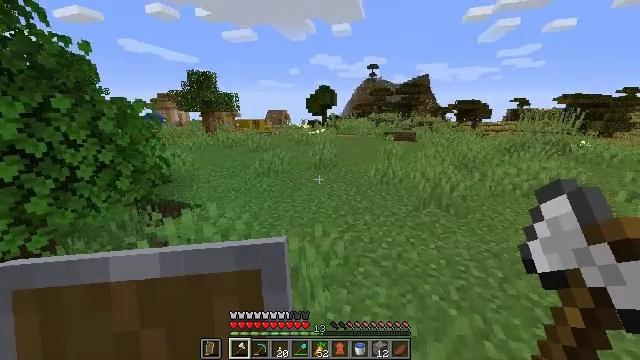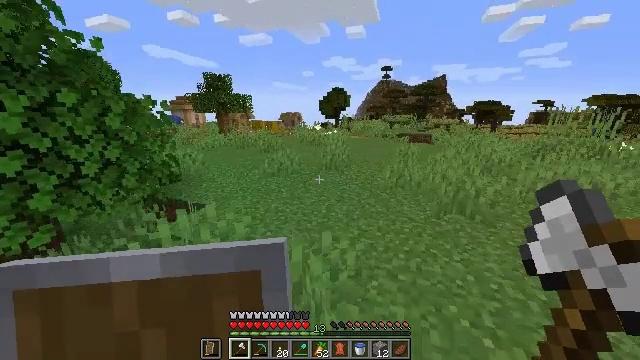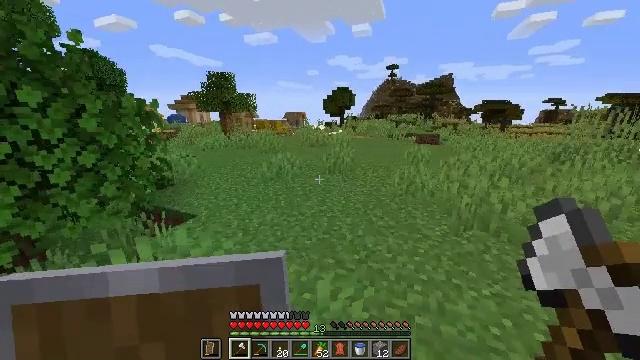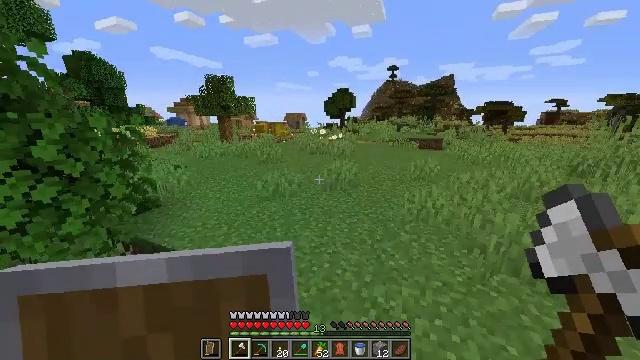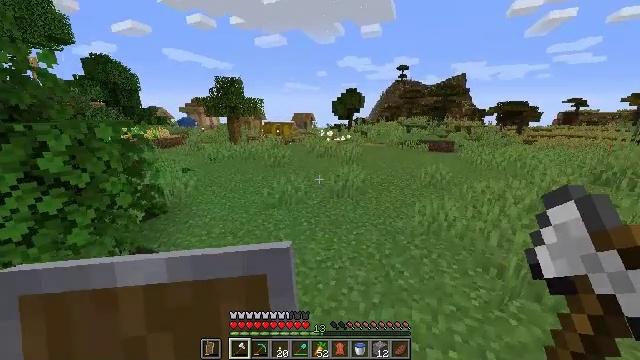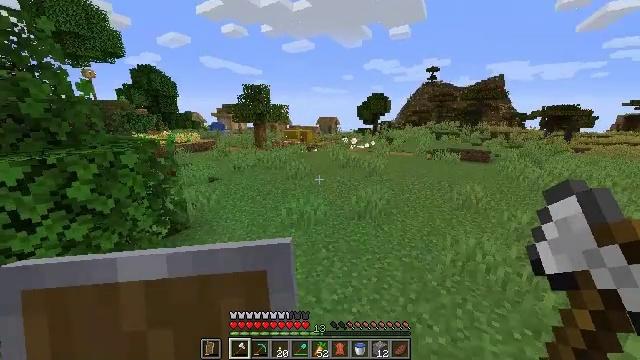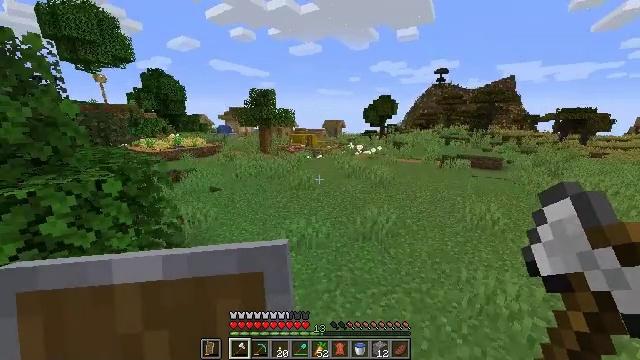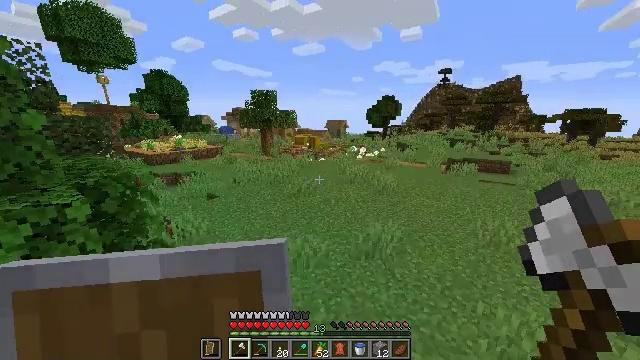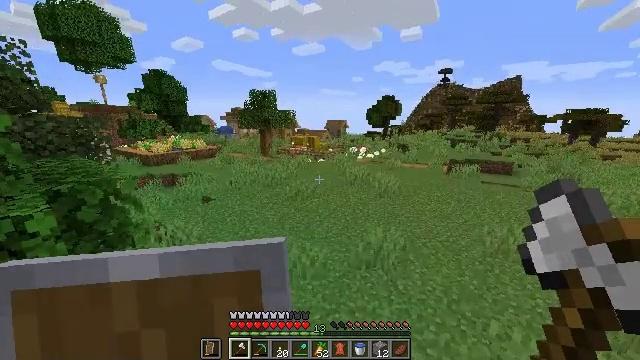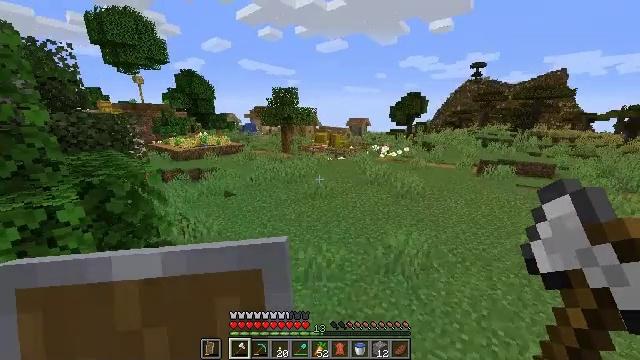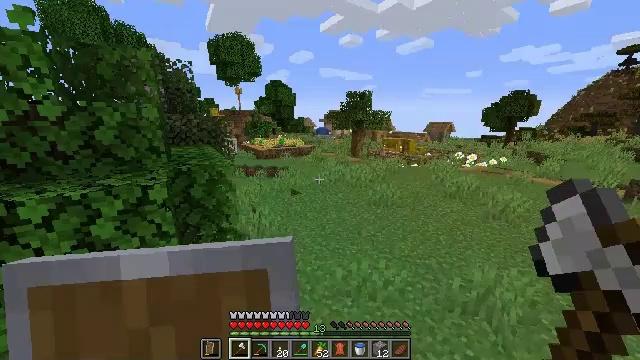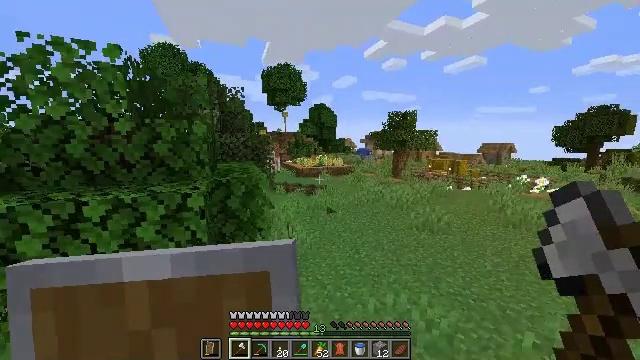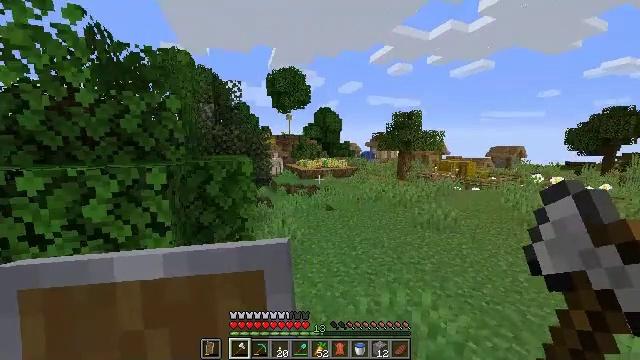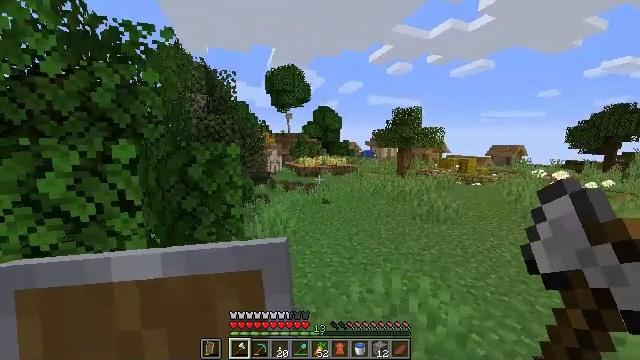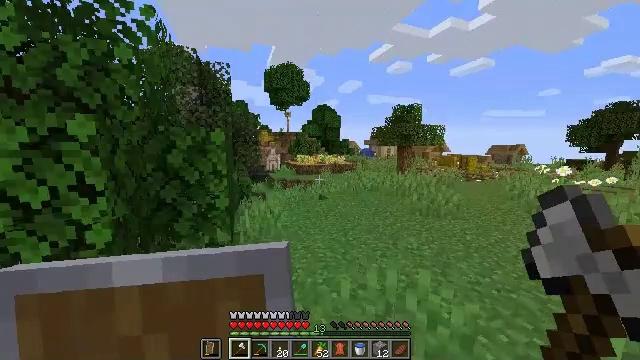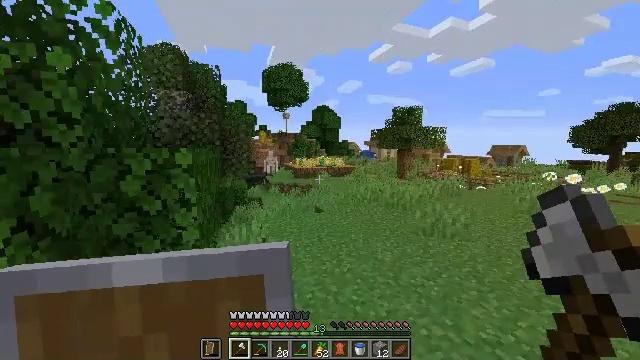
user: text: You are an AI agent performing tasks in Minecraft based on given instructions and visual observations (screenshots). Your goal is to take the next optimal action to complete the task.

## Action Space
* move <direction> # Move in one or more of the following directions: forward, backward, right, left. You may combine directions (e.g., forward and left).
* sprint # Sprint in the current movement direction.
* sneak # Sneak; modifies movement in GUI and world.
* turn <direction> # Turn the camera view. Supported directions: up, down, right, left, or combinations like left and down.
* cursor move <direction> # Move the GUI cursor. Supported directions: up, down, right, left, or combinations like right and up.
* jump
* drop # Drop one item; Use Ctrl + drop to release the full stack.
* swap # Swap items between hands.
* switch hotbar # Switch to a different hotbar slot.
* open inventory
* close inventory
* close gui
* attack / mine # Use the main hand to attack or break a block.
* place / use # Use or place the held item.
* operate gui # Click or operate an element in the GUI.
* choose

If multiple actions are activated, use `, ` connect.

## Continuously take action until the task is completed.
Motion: motion action
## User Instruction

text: Gather wheat by left-clicking on it.
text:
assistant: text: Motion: move forward, sprint, turn left, jump
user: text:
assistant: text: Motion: move forward, sprint, turn left, jump
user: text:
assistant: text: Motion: move forward, sprint, jump
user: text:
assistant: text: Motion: move forward, sprint, turn left, jump
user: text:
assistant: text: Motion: move forward, sprint, turn left, jump
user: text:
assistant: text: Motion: move forward, sprint, turn left, jump
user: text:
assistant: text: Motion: move forward, sprint, jump
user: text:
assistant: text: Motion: move forward, sprint, jump
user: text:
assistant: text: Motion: move forward, sprint, turn left, jump
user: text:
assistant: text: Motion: move forward, sprint, turn left and up, jump
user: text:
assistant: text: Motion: move forward, sprint, turn left and up, jump
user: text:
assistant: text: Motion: move forward, sprint, turn left and up, jump
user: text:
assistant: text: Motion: move forward, sprint, jump
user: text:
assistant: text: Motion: move forward, sprint, jump
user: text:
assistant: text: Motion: move forward, sprint, jump
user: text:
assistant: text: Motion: move forward, sprint, jump
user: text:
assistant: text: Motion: move forward, sprint, jump
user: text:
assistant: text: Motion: move forward, sprint, jump
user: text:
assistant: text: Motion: move forward, sprint, jump
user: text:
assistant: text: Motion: move forward, sprint, jump
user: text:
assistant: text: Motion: move forward, sprint, jump
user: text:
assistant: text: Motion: move forward, sprint, jump
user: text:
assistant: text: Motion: move forward, sprint, jump
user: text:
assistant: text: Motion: move forward, sprint, jump
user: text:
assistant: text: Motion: move forward, sprint, jump
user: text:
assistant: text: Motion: move forward, sprint, jump
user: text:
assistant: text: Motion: move forward, sprint, jump
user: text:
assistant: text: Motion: move forward, sprint, jump
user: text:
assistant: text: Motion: move forward, sprint, jump
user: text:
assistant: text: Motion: move forward, sprint, jump